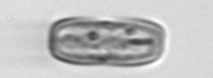
Label: Ephemera